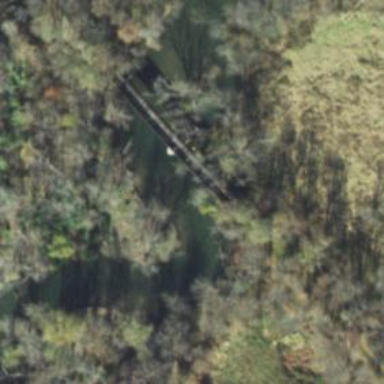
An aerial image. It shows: Abandoned railway bridge.